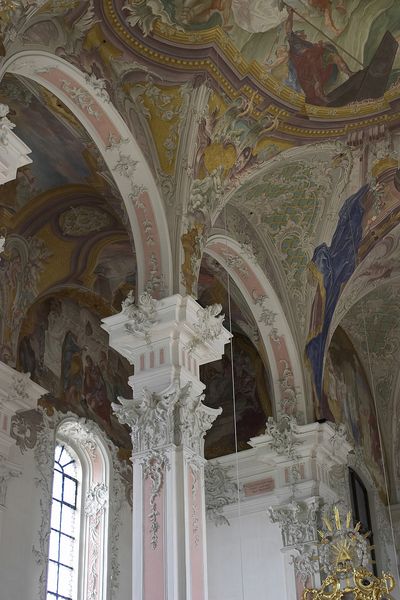
Titel: St. Peter in Mainz
Künstler: Johann Valentin Thomann
Standort: Mainz (EU - D - RP)
Schlagwörter: blau, weiß, gelb, grün, bunt, fenster, licht, pfeiler, raum, säule, säulen, rot, malerei, ornament, barock, kirche, gold, decke, klassizismus, gotik, farbig, bogen, farben, rundbogen, ornamente, verzierung, stuck, gewölbe, eckig, dom, altar, kathedrale, kapitell, kirchenschiff, kanzel, manierismus, rundbögen, fresken, chor, kapelle, deckengemälde, fresko, kitsch, prunk, sakral, fresco, kapitel, wölbung, stuckaturen, lanzettenfenster, deckenfresko, stuckatur, gewölbedecke, säkular